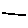
Label: line